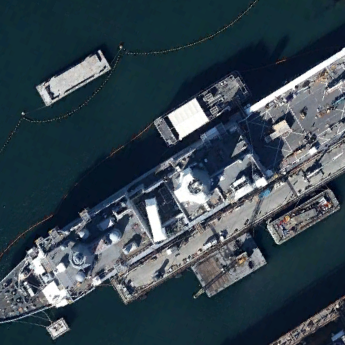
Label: combat